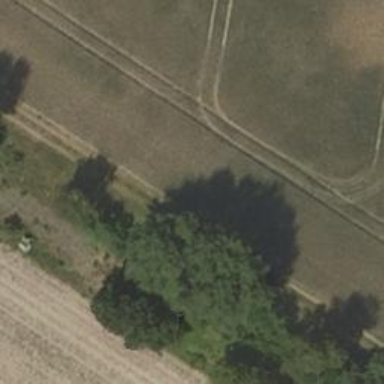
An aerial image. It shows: Row of deciduous broadleaved trees.